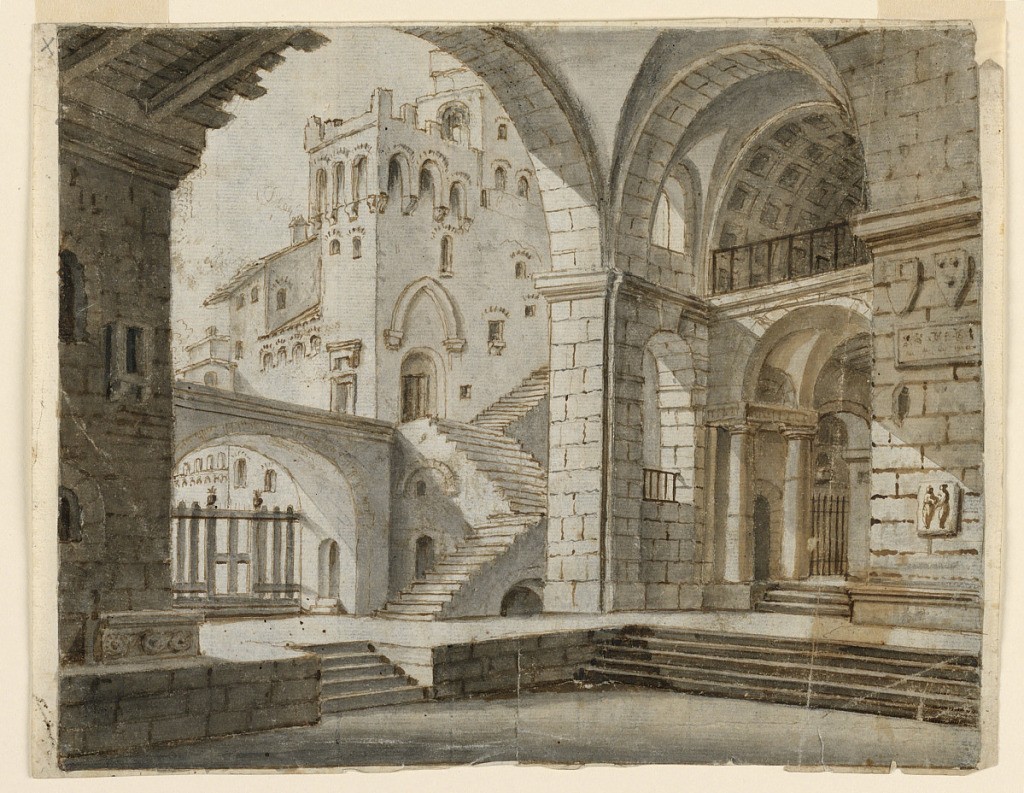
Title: Stage Design: Court in Gothic Castle
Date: early 19th century
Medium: Pen and bistre ink, brush and sepia wash on paper; verso: pen and ink
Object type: Drawing
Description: Horizontal rectangle. Court of Gothic castle with shields attached to wall, multiple staircases leading up at center. Verso: indistinct drawing.